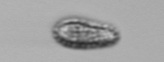
Label: Pseudochattonella_farcimen